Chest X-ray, PA view. Patient: 42 years old, sex M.
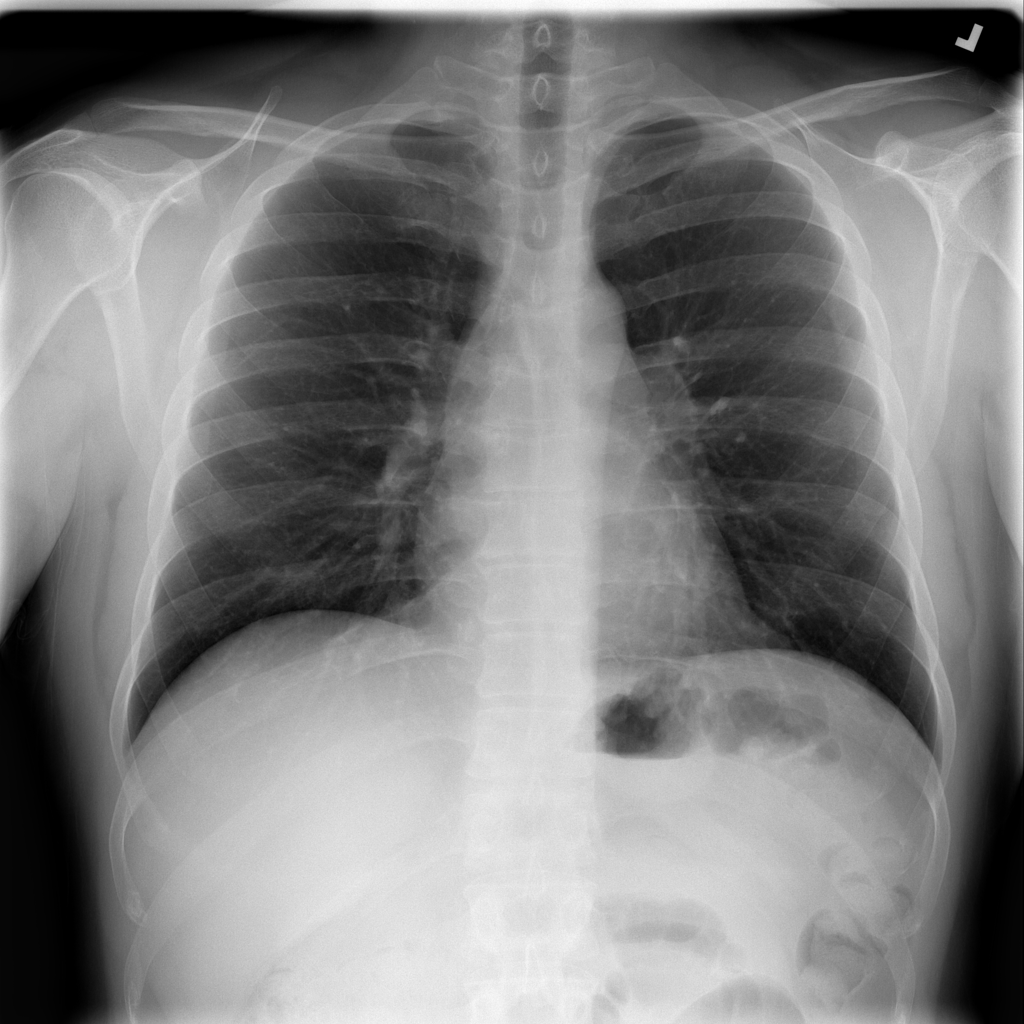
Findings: No Finding